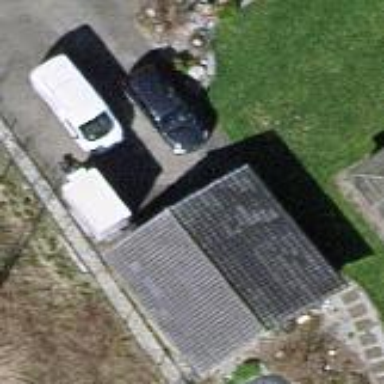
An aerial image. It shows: Garage building.